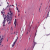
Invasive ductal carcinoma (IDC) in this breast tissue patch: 1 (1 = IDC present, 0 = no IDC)